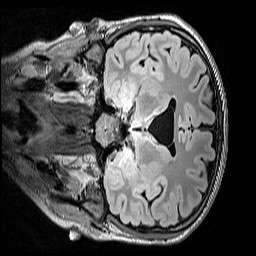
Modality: FLAIR
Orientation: coronal
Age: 11
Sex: female
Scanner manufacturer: siemens
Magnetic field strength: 3 T
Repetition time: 5 s
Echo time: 0.388 s